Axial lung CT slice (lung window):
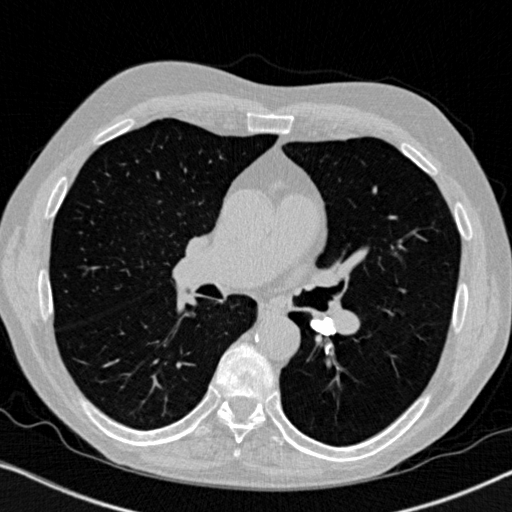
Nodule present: no